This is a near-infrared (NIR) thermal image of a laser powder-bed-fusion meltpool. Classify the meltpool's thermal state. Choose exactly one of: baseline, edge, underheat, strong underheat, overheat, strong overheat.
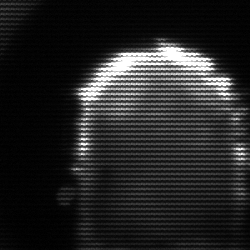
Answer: baseline